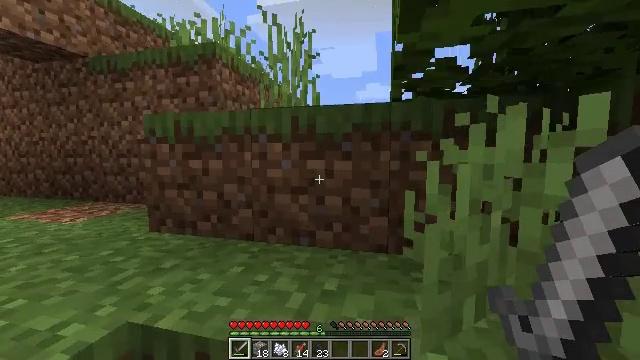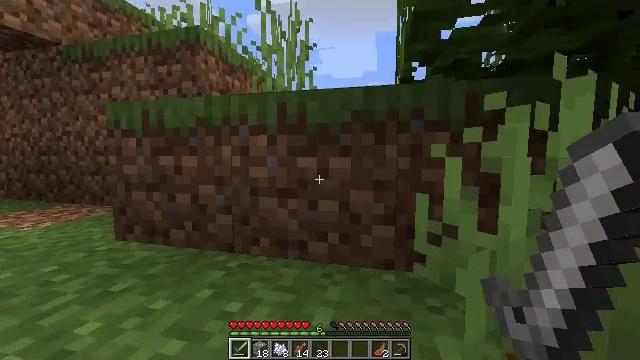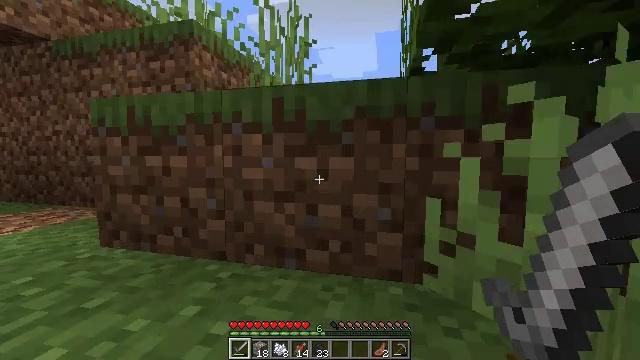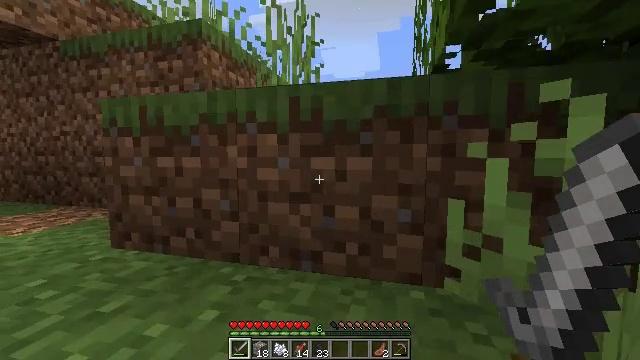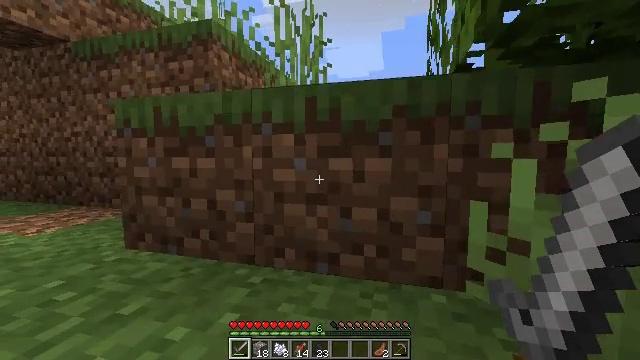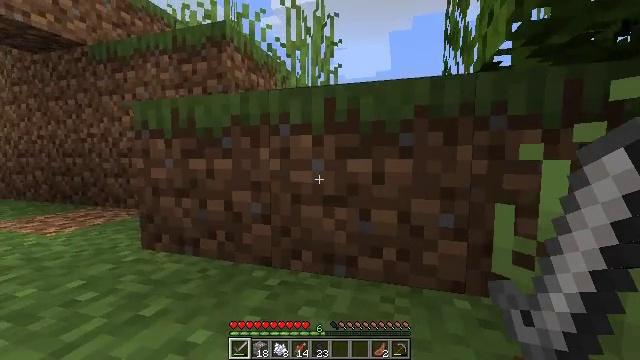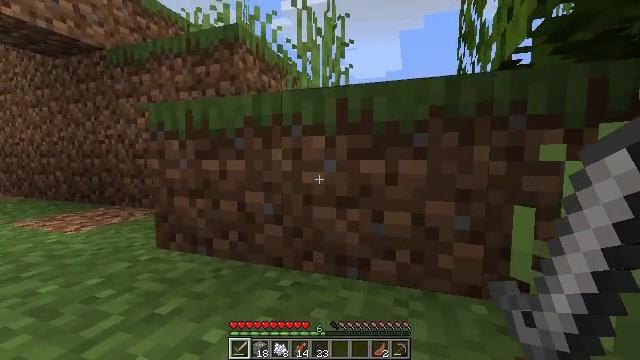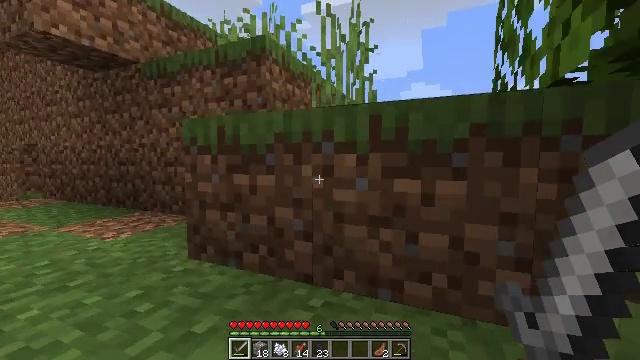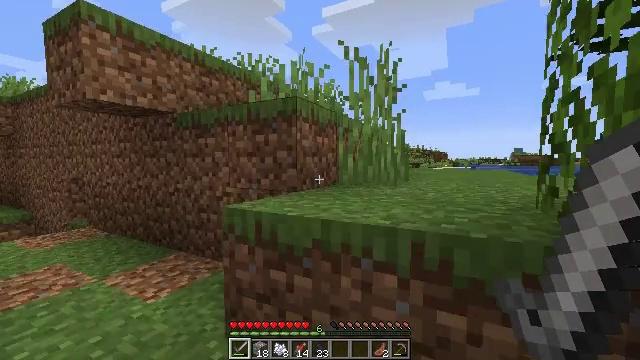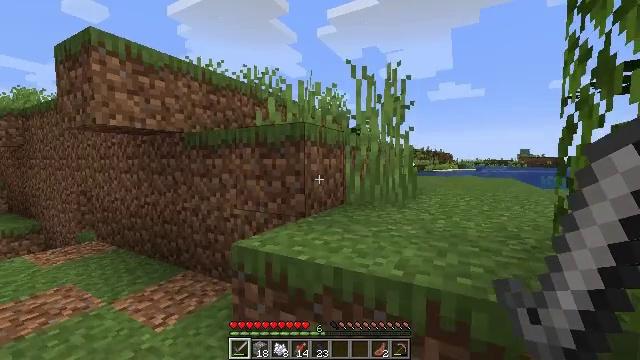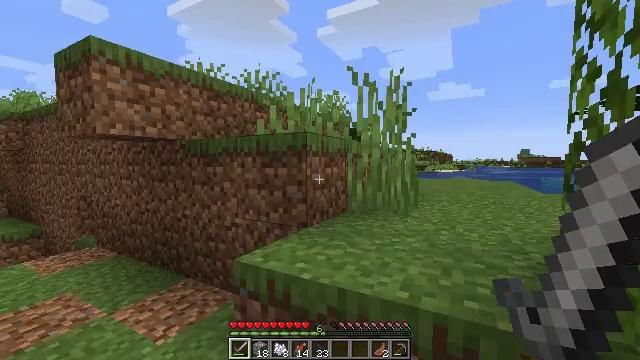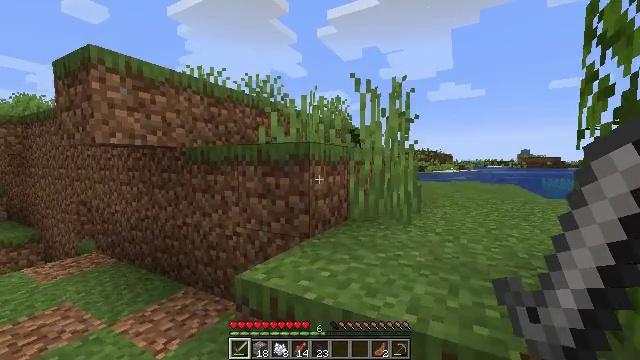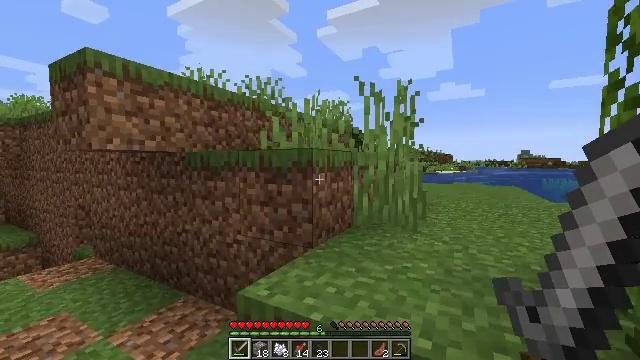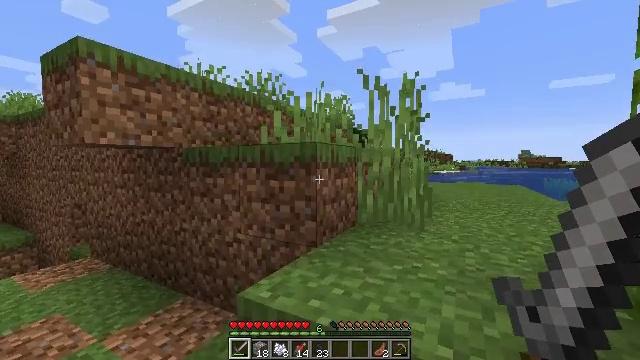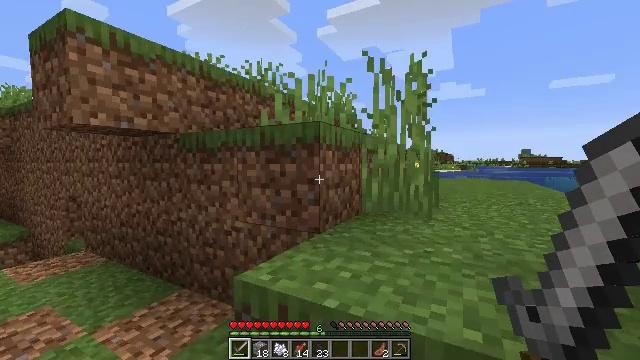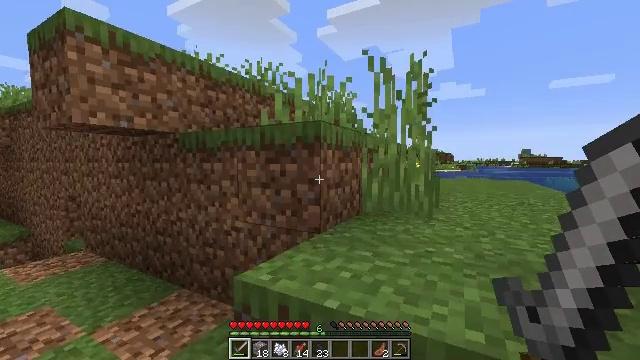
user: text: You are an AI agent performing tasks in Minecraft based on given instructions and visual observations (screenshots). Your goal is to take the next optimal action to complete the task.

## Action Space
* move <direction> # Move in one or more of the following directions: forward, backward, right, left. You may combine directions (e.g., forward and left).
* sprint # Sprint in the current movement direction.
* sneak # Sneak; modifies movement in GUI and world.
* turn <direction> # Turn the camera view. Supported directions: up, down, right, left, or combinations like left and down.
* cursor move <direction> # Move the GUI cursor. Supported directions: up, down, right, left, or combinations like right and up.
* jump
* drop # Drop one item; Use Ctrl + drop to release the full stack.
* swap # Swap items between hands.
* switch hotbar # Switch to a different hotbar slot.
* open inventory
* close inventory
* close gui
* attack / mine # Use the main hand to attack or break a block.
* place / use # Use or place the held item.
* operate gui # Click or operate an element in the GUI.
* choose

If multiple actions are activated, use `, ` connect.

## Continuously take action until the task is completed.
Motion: motion action
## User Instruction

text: Kill aquatic mobs.
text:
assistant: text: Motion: move forward, jump
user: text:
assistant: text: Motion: move forward, jump
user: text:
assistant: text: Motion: move forward, jump
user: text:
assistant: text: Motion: move forward, jump
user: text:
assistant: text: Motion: move forward, turn left, jump
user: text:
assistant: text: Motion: move forward, turn left, jump
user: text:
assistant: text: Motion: move forward, turn left, jump
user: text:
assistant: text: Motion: move forward, turn left, jump
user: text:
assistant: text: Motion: move forward, jump
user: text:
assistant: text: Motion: move forward, jump
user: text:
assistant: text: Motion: move forward, jump
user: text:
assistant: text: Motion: move forward, jump
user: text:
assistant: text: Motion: move forward, jump
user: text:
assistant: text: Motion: move forward, jump
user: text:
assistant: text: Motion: move forward, jump
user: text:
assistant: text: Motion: move forward and move right, jump
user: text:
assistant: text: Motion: move forward and move right, jump
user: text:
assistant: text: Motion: move forward and move right, jump
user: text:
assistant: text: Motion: move forward and move right, turn left, jump
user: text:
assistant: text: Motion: move forward and move right, turn left and down, jump
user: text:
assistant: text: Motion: move forward and move right, turn left and down, jump
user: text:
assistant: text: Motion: move forward and move right, turn left and down, jump
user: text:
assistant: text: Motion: move forward and move right, turn left, jump
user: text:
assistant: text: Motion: move right
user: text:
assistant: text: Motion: move right
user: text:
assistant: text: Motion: move right, turn right
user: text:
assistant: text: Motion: move right, turn right
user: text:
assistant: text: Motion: move right, turn right
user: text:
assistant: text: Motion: turn right
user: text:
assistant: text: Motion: turn right